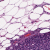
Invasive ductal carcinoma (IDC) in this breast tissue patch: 0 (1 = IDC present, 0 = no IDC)